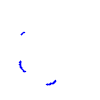
Particle: proton